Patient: sex F, age 66
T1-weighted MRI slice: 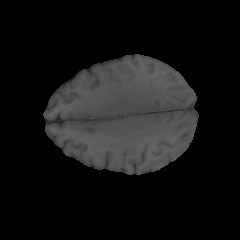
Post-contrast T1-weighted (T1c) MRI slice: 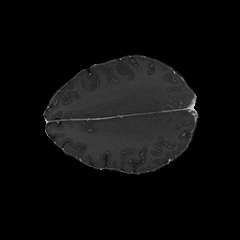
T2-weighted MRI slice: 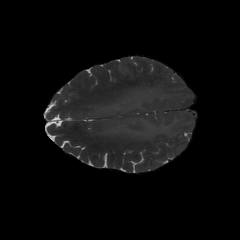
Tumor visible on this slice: yes
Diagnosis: Astrocytoma, IDH-wildtype
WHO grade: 2